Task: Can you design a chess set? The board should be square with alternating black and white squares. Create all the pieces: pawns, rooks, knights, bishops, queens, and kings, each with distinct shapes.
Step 2925:
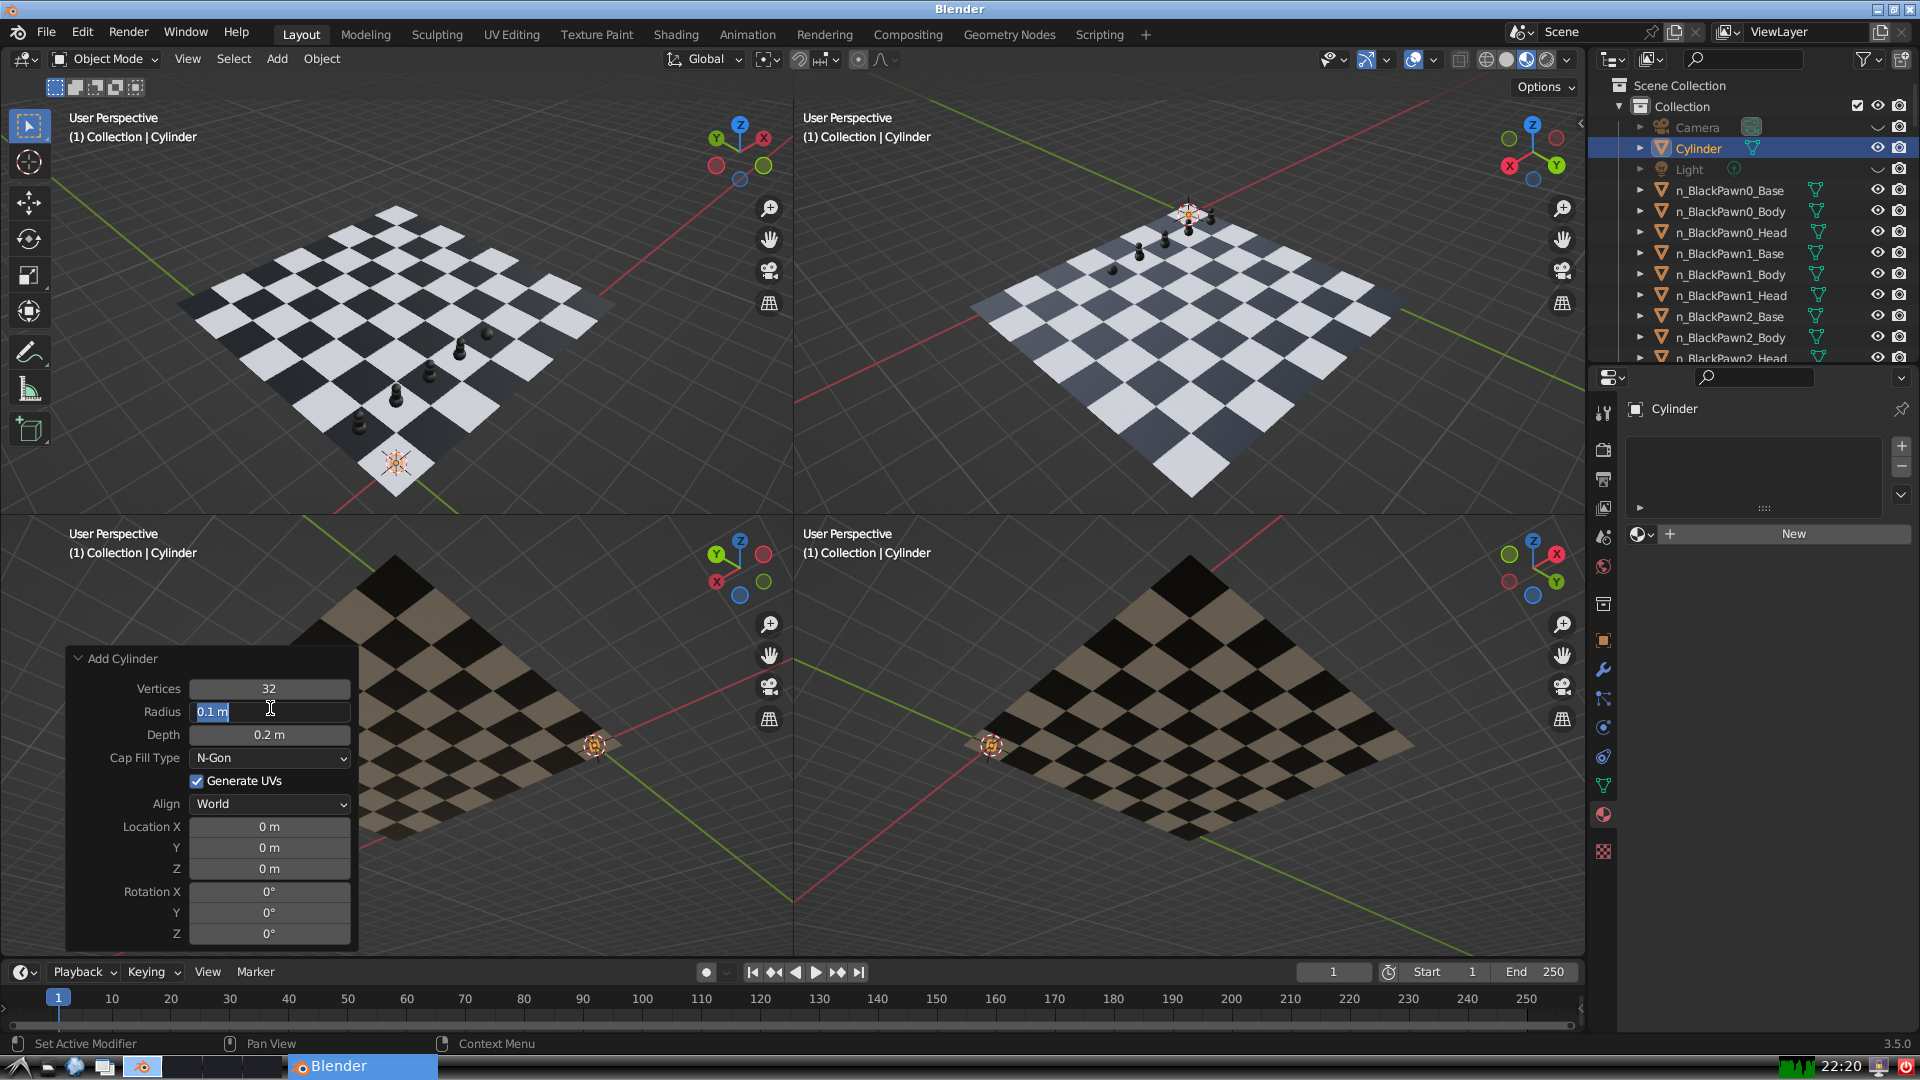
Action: input_text: 0.1